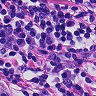
Metastatic tissue present: no